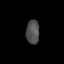
Tissue: lung
Cell type: Endothelial cells
Senescence score: 0.6942
Nuclear area (px): 315
Mean DAPI intensity: 78.403